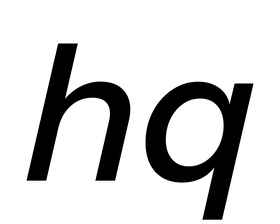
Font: InstrumentSans-Italic_Medium_Italic